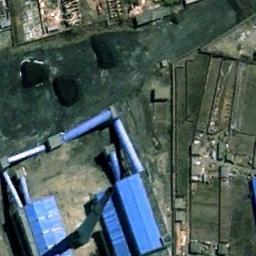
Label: thermal_power_station